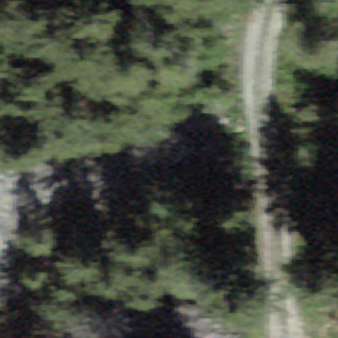
Label: other